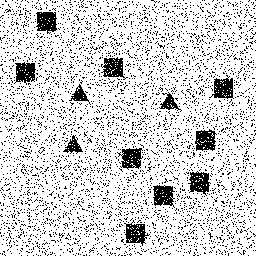
Squares: 9
Triangles: 3
Stars: 0
Total shapes: 12